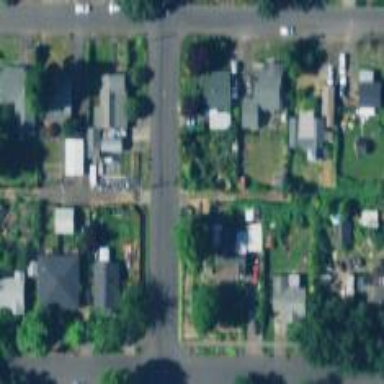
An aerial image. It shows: Alley classified as service road.